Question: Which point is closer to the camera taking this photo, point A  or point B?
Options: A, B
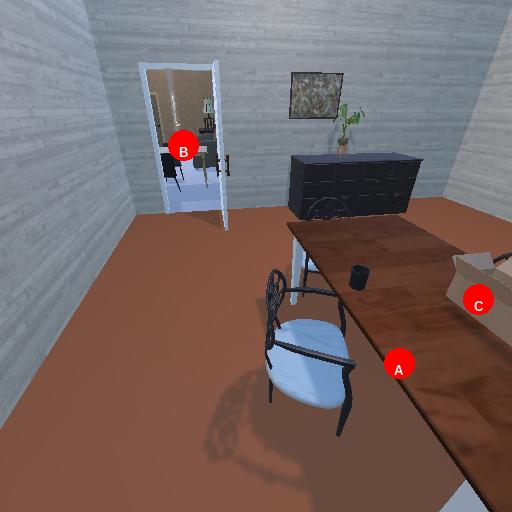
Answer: A